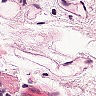
Metastatic tissue present: no